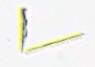
Label: Thalassionema